Question: I can't understand this: when I write the following code I obtain this graph in matlab.
'''
x = [0 1 2 3 4 5];
y = [0 1 0 1 0 1];
figure
plot(x,y);
'''

I had just expected that only the points written in arrays x and y would be plotted ,but the graph shows lines also...
I can't understand why is it so... Please help where am I wrong
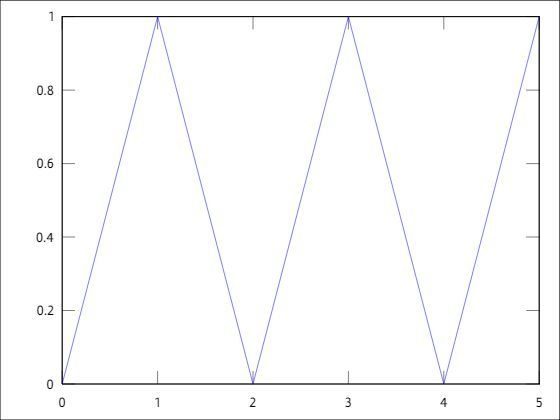
Answer: Try to use the following
'''
figure(10);
plot(x,y, '.');
figure(20);
plot(x,y, 'x');
figure(30);
plot(x,y, '-r');
'''
See the differences... a dot-scatter, x-scatter and red line plot.
In the <URL> documentation you can read more about line styles. By default it is a blue line, as you can see in your plot!